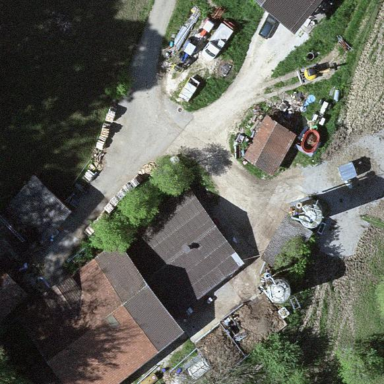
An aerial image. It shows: Farmyard area.